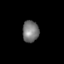
Tissue: skin
Cell type: Epithelial cells
Senescence score: 0.2867
Nuclear area (px): 345
Mean DAPI intensity: 119.255